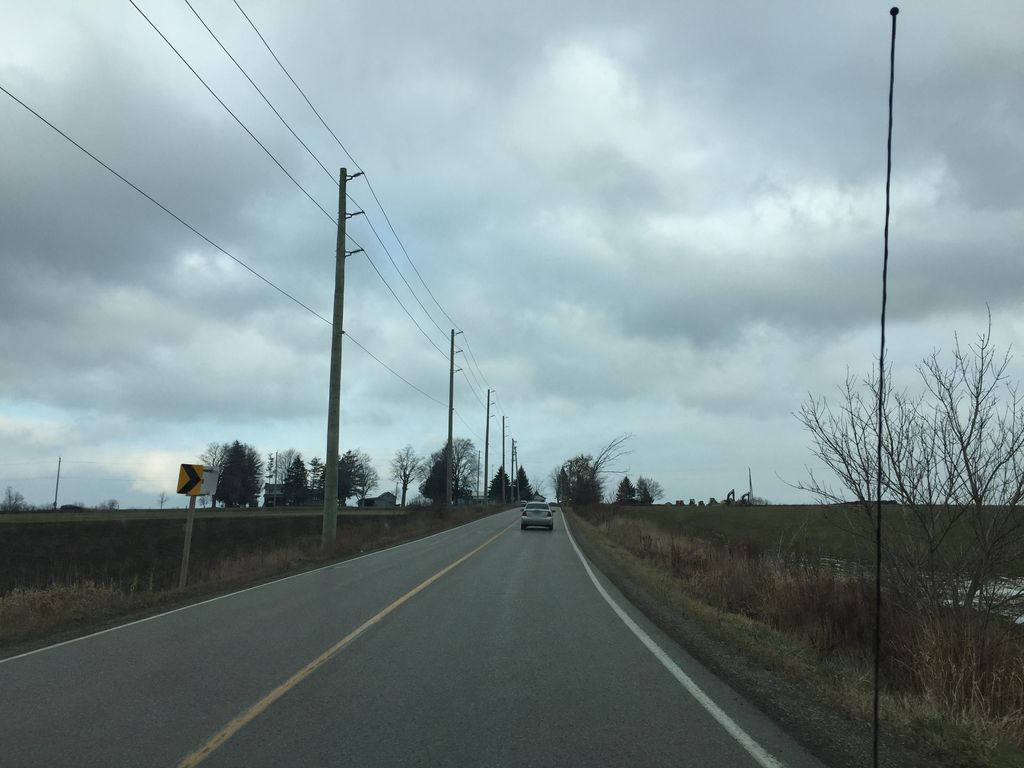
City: kitchener-waterloo